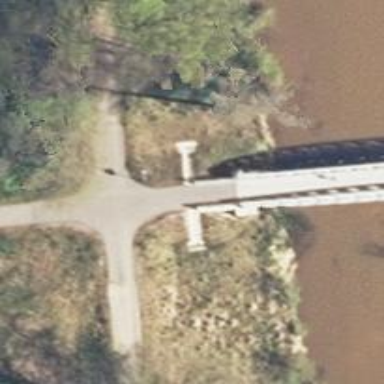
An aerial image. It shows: Asphalt path that serves as bridge.